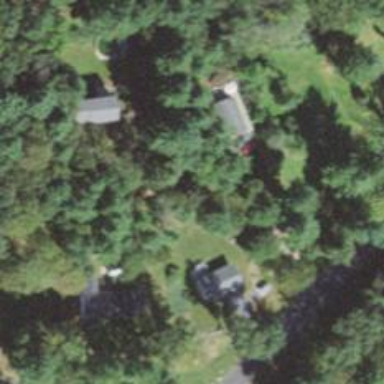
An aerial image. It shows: Residential driveway used as service road.